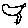
Label: bird